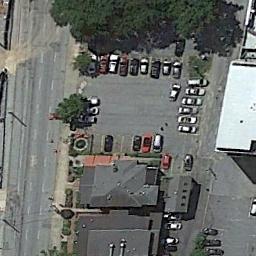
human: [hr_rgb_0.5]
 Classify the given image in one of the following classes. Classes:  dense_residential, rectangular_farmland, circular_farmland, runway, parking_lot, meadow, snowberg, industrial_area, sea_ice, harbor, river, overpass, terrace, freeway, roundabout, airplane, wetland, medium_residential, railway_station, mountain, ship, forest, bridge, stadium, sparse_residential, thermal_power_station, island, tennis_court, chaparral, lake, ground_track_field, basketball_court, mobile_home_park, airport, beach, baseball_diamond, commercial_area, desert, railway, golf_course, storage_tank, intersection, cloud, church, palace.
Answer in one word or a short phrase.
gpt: parking_lot